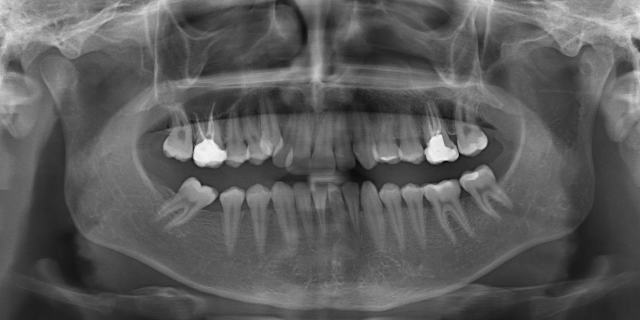
adult